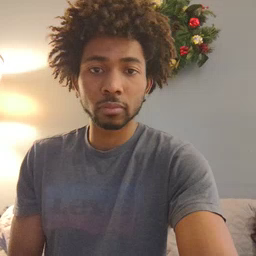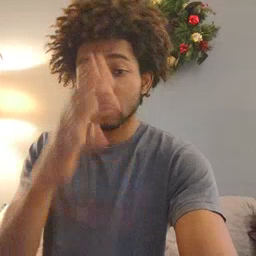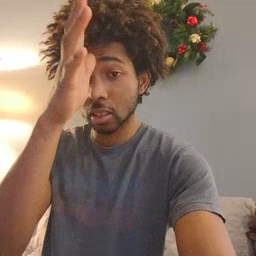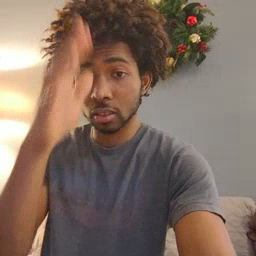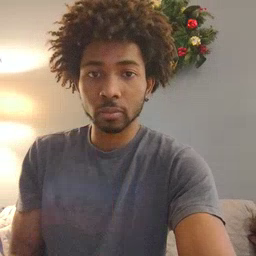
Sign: dad